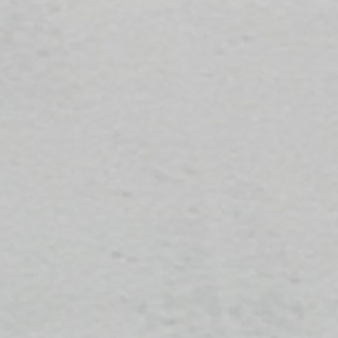
Label: other